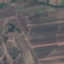
Label: PermanentCrop